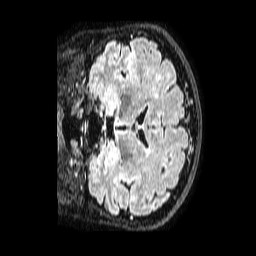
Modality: FLAIR
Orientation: coronal
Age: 55
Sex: female
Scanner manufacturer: philips
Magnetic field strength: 1.5 T
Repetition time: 4.8 s
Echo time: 0.3 s